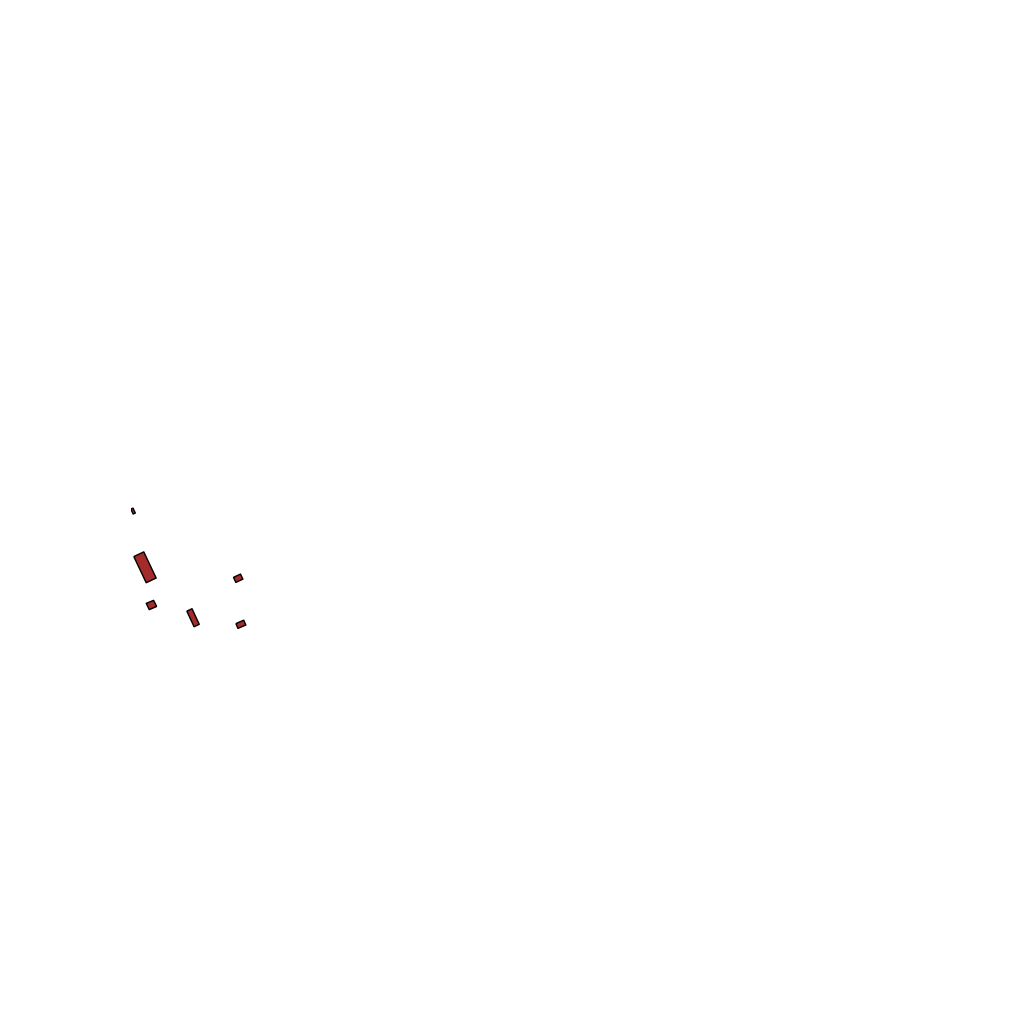
Tags: overhead vector_map, agriculture, industrial, recreation, individual_rise, density_1, Facility, 1.0 km²